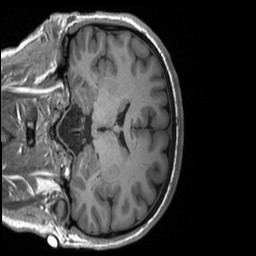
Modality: T1w
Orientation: coronal
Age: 32
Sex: female
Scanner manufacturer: siemens
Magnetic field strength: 3 T
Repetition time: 2.4 s
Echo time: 0.00224 s